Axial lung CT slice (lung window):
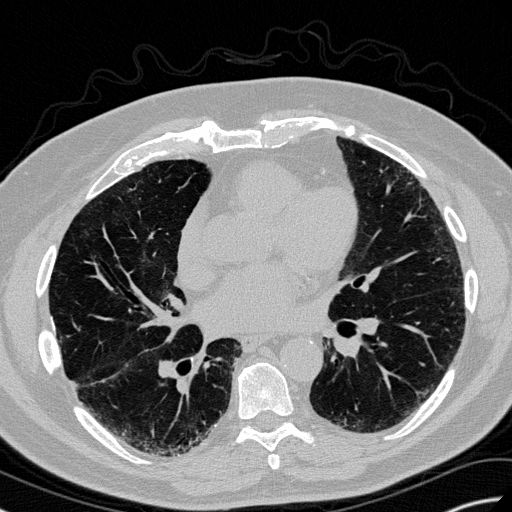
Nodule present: no